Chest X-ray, AP view. Patient: 48 years old, sex F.
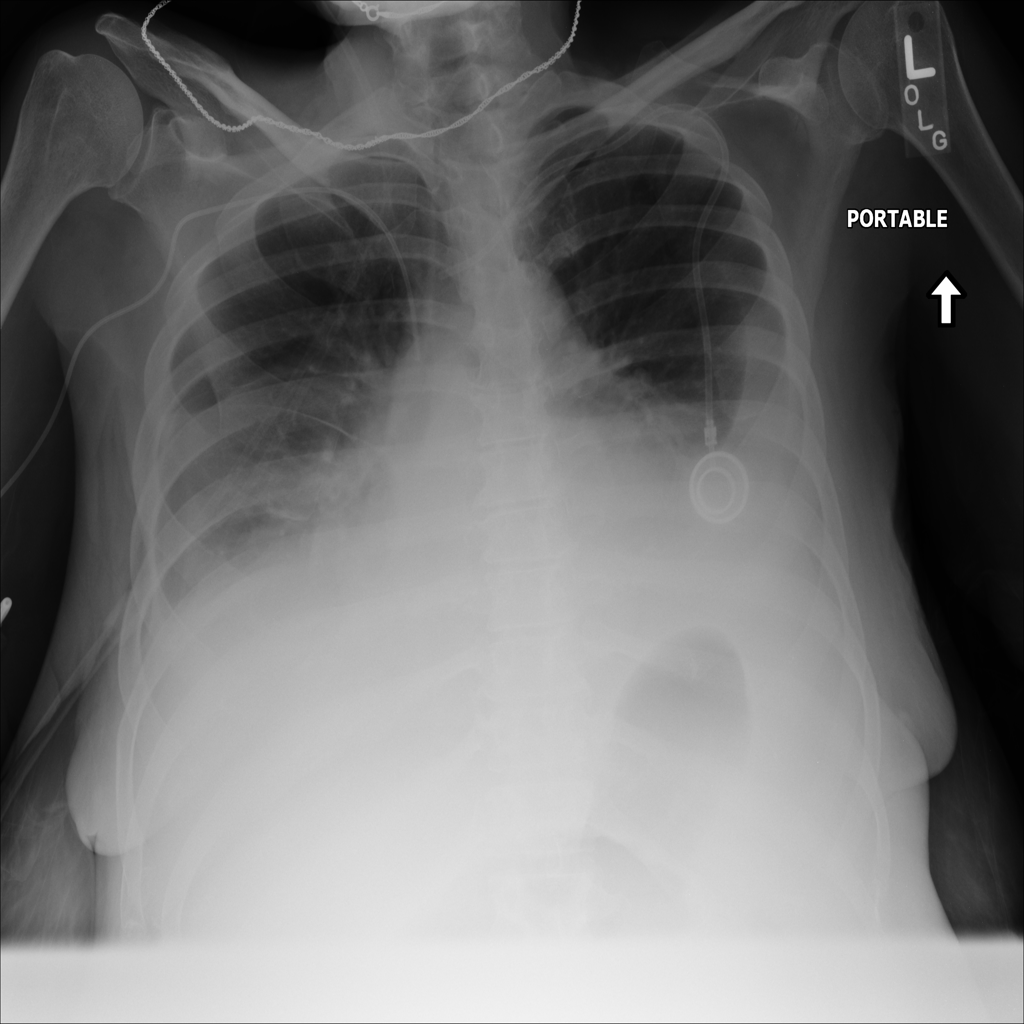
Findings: Effusion, Pleural_Thickening